Question: How can I remove the series points/labels from both the x and y axis?
Below is my chart (with image on my code)

I want to remove the:
'0k, 20k, 40k, 60k' and the '0, 2.5, 5, 7.5' etc. points.
Code:
'''
$(function () {
$('#fullwidth').highcharts({
chart: {
type: 'area',
backgroundColor: null
},
title: {
text: ''
},
subtitle: {
text: ''
},
legend: {
enabled: false,
},
credits: {
enabled: false
},
xAxis: {
},
yAxis: {
gridLineWidth: 0,
minorGridLineWidth: 0,
title: {
text: ''
},
},
tooltip: {
pointFormat: '{series.name} clicks <b>{point.y:,.0f}</b>'
},
plotOptions: {
area: {
marker: {
enabled: false,
symbol: 'circle',
radius: 2,
states: {
hover: {
enabled: true
}
}
}
}
},
series: [{
name: 'Direct Referral',
color: '#40A8FF',
data: [null, null, null, null, null, 6 , 11, 32, 110, 235, 369, 640,
1005, 1436, 2063, 3057, 4618, 6444, 9822, 15468, 20434, 24126,
27387, 29459, 31056, 31982, 32040, 31233, 29224, 27342, 26662,
26956, 27912, 28999, 28965, 27826, 25579, 25722, 24826, 24605,
24304, 23464, 23708, 24099, 24357, 24237, 24401, 24344, 23586,
22380, 21004, 17287, 14747, 13076, 12555, 12144, 11009, 10950,
10871, 10824, 10577, 10527, 10475, 10421, 10358, 10295, 10104 ]
}, {
name: 'Rented Referral',
color: '#62C875',
data: [null, null, null, null, null, null, null , null , null ,null,
5, 25, 50, 120, 150, 200, 426, 660, 869, 1060, 1605, 2471, 3322,
4238, 5221, 6129, 7089, 8339, 9399, 10538, 11643, 13092, 14478,
15915, 17385, 19055, 21205, 23044, 25393, 27935, 30062, 32049,
33952, 35804, 37431, 39197, 45000, 43000, 41000, 39000, 37000,
35000, 33000, 31000, 29000, 27000, 25000, 24000, 23000, 22000,
21000, 20000, 19000, 18000, 18000, 17000, 16000]
}]
});
});
'''
I've been searching HighCharts docs, but I can't fint anything.
Could someone help me out?
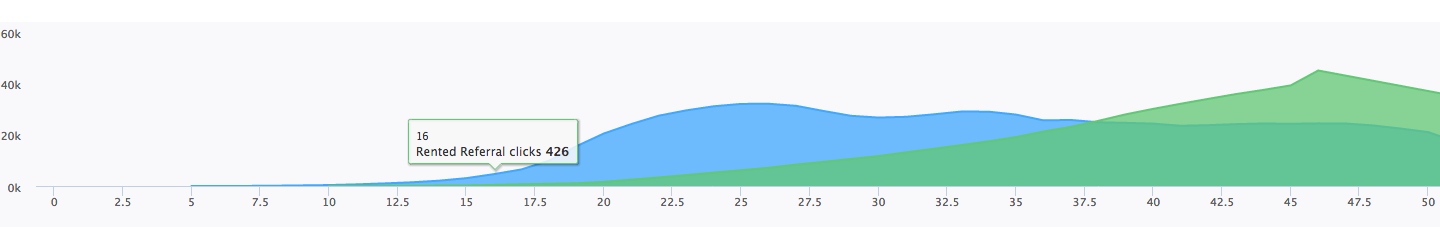
Answer: You can set the property 'labels' of both axis to 'false'
'''
xAxis: {
labels:{enabled: false}
},
yAxis: {
labels:{enabled: false}
gridLineWidth: 0,
minorGridLineWidth: 0,
title: {
text: ''
}
},
'''
Here you have a fiddle of the result: <URL>